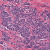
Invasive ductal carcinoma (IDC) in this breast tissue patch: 1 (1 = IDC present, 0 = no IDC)